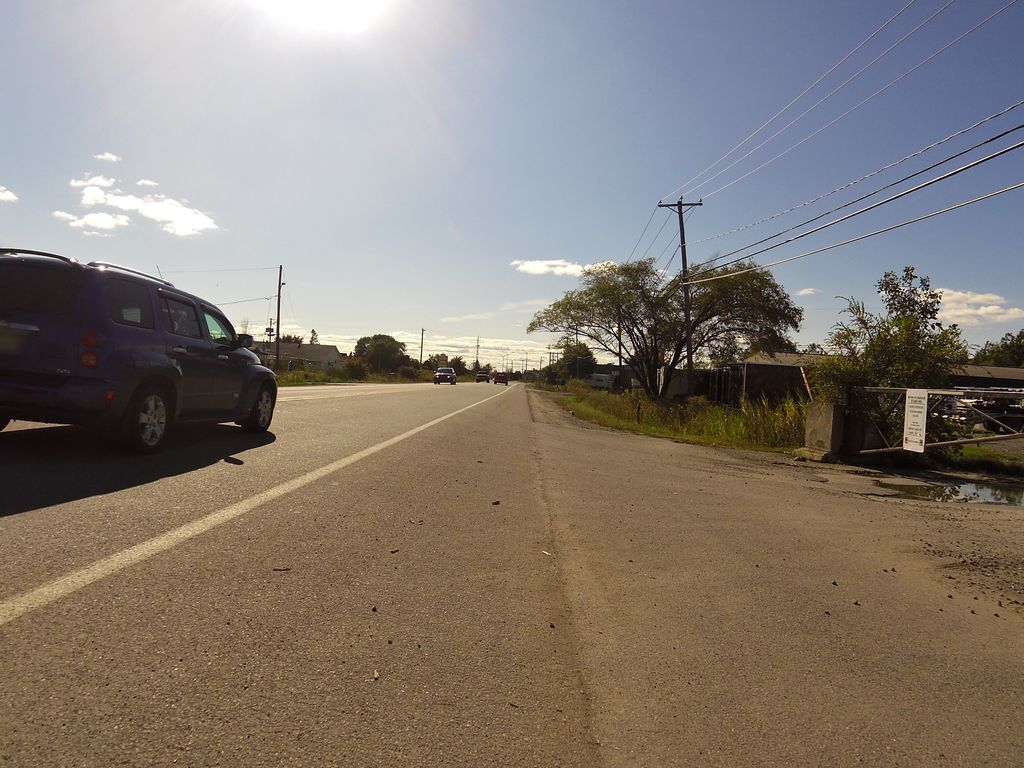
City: ottawa-gatineau